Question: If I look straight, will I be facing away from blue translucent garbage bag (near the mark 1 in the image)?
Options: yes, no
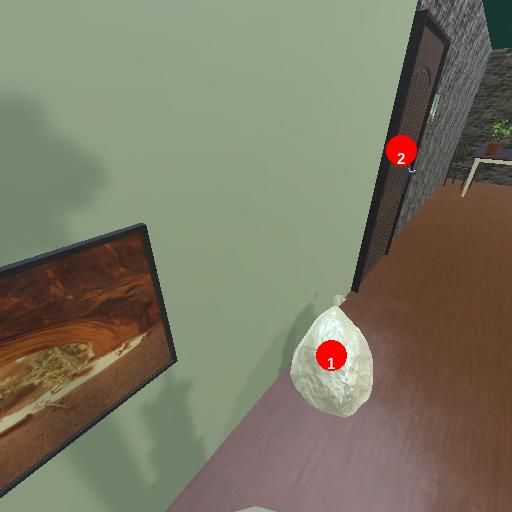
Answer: yes